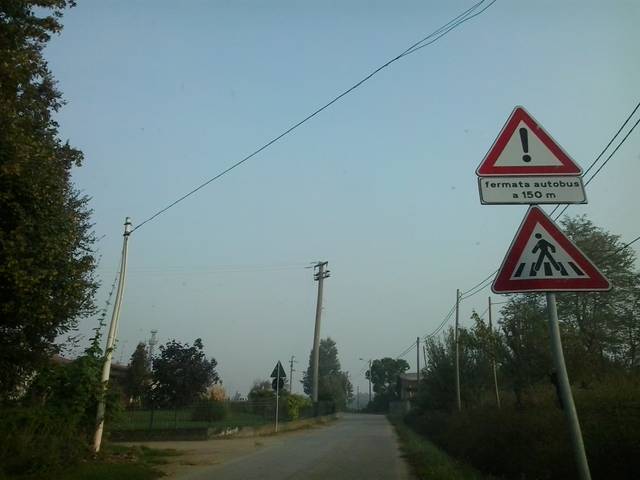
Region: Italy
Coordinates: 45.447, 10.118